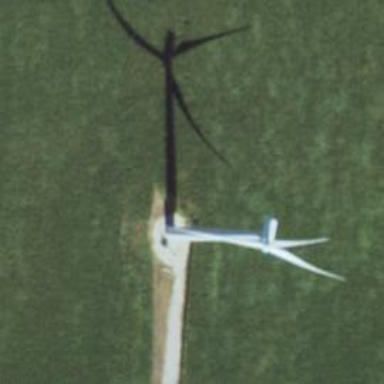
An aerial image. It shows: Wind generator powered by wind. The generator type is horizontal axis and it uses wind turbines.